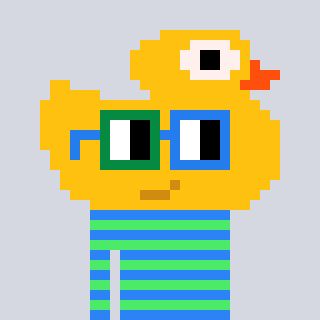
a pixel art character with square green and blue glasses, a ducky-shaped head and a teal-colored body on a cool background